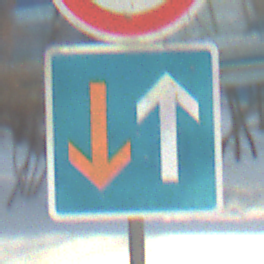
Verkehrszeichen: VorrangVorGegenverkehr
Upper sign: Geschwindigkeit50
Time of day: MorningAfternoon
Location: Outdoor (Suburban)
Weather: PartlyCloudy
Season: NotSpecified
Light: Natural